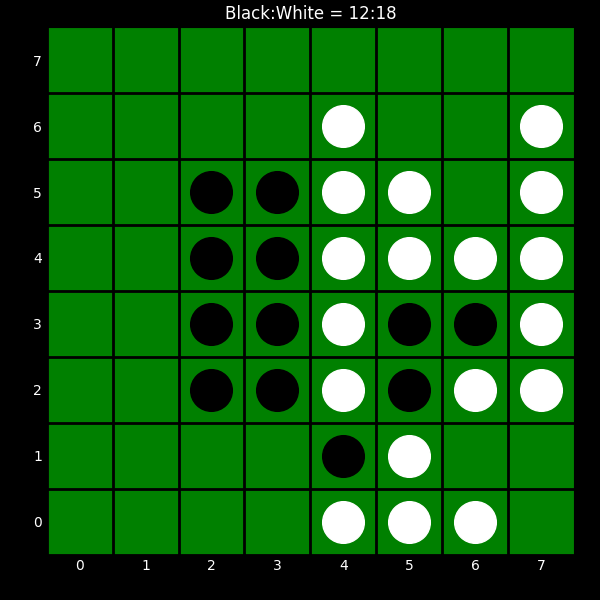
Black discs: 12
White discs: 18